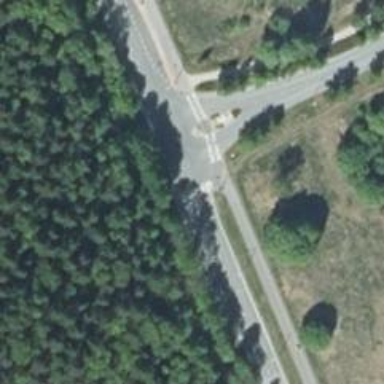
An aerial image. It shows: Uncontrolled road crossing.